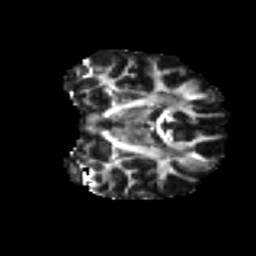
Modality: FA
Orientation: coronal
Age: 23
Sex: female
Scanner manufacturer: ge
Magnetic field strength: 3 T
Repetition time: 7.8 s
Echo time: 0.0606 s